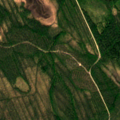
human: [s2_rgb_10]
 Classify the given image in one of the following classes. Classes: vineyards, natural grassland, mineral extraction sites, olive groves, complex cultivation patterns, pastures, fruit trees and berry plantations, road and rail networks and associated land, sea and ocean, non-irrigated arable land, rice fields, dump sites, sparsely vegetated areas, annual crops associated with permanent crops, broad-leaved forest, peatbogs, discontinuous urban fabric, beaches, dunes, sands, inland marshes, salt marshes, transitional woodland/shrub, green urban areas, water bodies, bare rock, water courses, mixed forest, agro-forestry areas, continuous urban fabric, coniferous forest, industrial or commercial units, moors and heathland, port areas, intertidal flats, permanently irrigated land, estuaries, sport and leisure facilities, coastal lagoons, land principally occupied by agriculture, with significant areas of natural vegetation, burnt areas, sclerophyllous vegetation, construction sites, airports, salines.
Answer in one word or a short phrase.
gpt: coniferous forest, transitional woodland/shrub